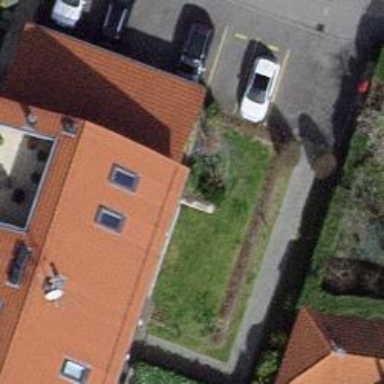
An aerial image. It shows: Garden enclosed by fence.